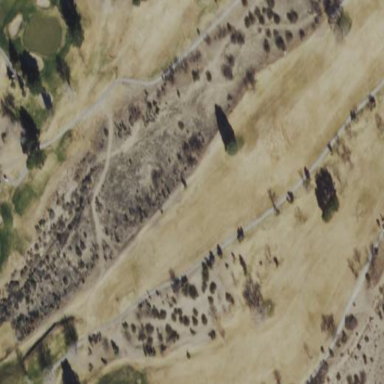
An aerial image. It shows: Area of rough grass used for golf.